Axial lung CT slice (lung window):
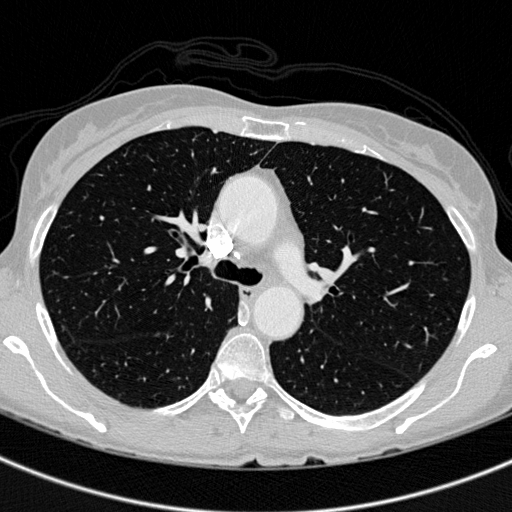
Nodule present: no